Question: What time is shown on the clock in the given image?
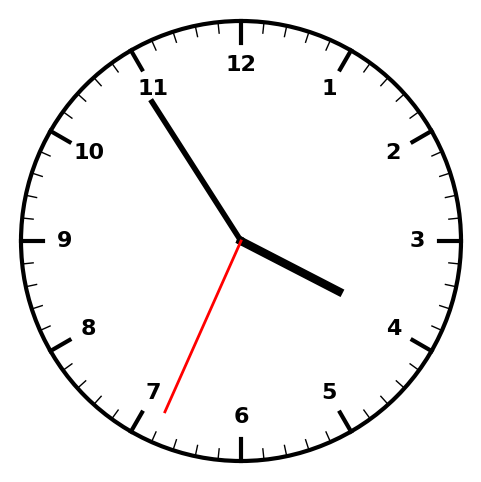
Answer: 03:54:34